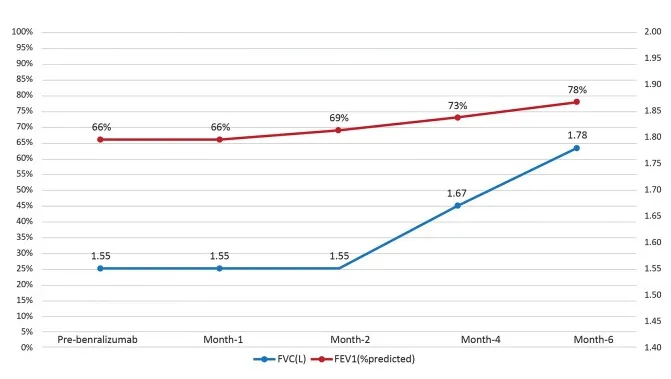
Change in FVC (L) and FEV1 (% predicted) after initiation of benralizumab. . FEV1: Forced expiratory volume in the first second; FVC: Forced vital capacity.
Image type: chart (chart)